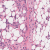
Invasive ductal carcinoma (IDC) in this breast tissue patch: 1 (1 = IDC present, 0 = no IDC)